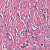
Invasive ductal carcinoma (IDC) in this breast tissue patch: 1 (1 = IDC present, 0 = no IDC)